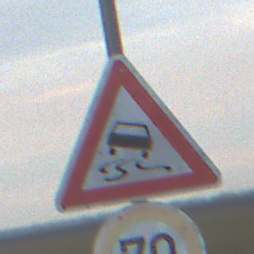
Verkehrszeichen: SchleuderOderRutschgefahr
Zusatzzeichen unten: Geschwindigkeit70
Umgebung: Outdoor, RoadRail
Tageszeit: SunriseSunset
Wetter: PartlyCloudy
Licht: Natural
Jahreszeit: NotSpecified
Kontrast: LowContrast